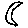
Label: moon